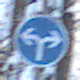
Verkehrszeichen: VorgeschriebeneFahrtrichtungRechtsOderLinks
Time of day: MorningAfternoon
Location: Outdoor (Nature)
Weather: Clear
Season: Winter
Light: Natural